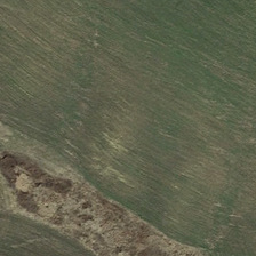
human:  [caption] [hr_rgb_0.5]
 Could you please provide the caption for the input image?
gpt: There was a wild bird around the meadow.

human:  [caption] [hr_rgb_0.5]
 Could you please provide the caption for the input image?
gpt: There is a wasteland around the grass.

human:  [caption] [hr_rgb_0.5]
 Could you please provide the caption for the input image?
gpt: This is a green lawn.

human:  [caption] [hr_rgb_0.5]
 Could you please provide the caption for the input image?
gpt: This is a green meadow.

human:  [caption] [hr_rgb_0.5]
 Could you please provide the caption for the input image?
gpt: There was a bare land around the lawn.